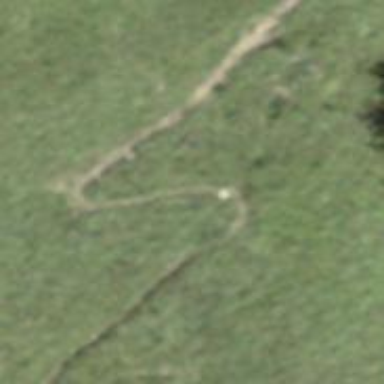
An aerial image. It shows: Path.